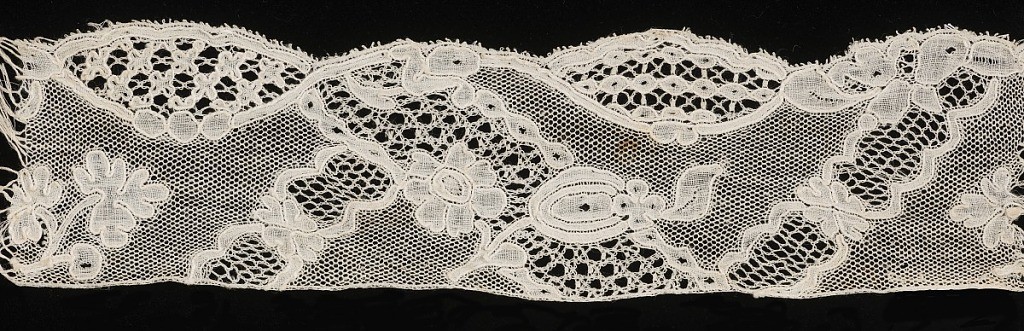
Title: Fragment
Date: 18th century
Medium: linen Technique: bobbin lace, Mechlin style
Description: Louis XV pattern, details in different stitches.